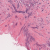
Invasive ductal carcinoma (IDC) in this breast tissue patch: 1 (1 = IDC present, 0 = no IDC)